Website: apple
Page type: account-selection
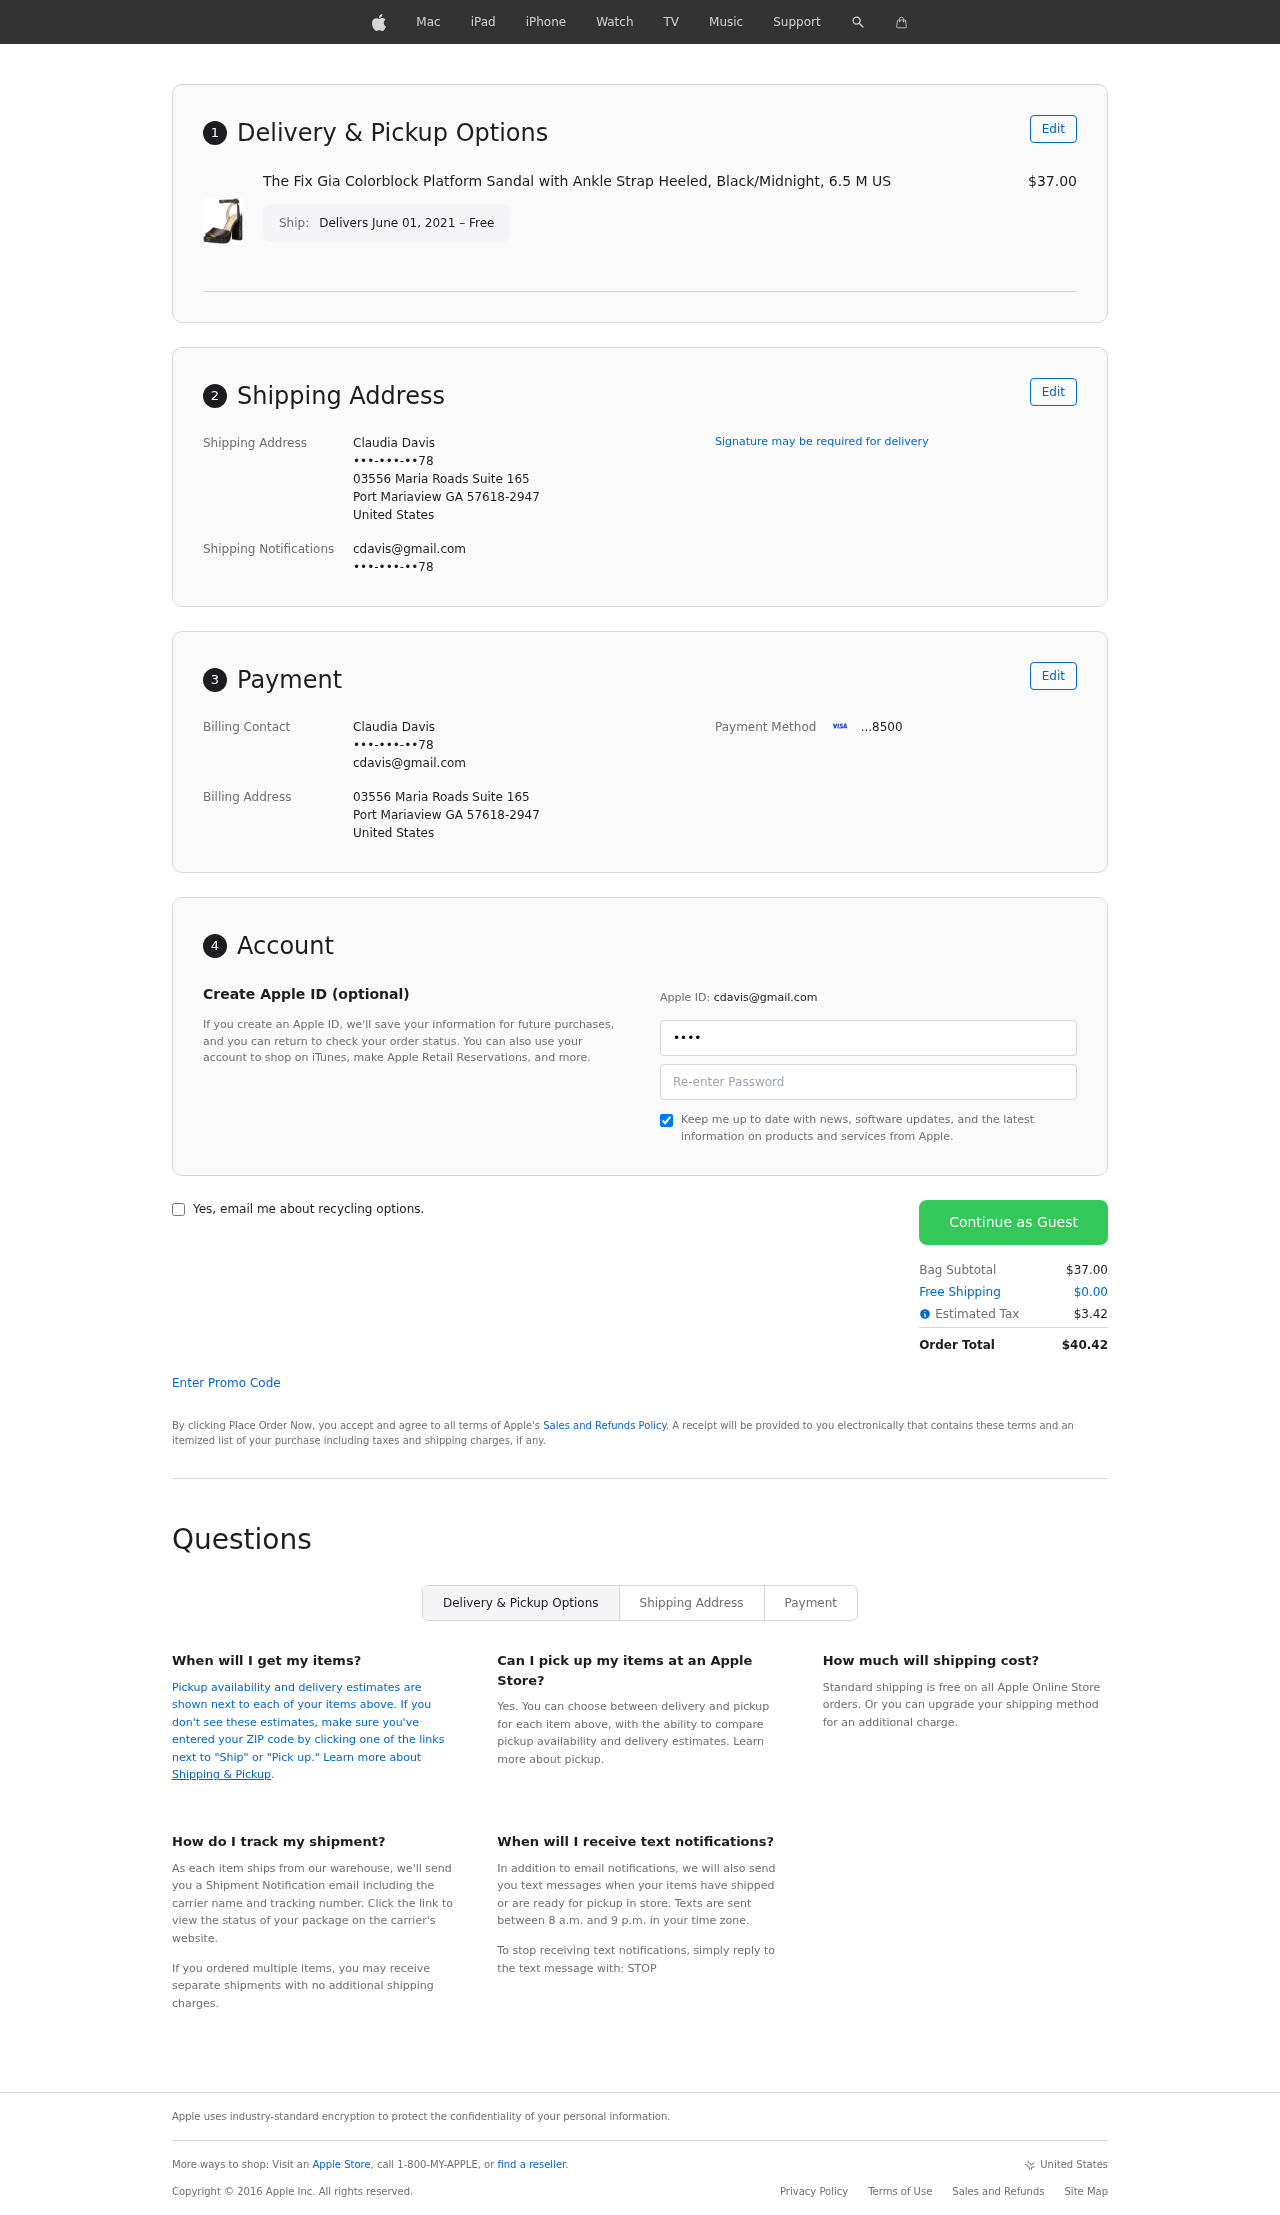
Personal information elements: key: PII_CARD_LAST4
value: ...8500
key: PII_CITY
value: Port Mariaview
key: PII_COUNTRY
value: United States
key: PII_EMAIL
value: cdavis@gmail.com
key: PII_FULLNAME
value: Claudia Davis
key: PII_PHONE
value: •••-•••-••78
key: PII_POSTCODE_FULL
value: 57618-2947
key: PII_POSTCODE_FULL
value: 57618
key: PII_STATE_ABBR
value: GA
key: PII_STREET
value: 03556 Maria Roads Suite 165
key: PII_PHONE2
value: •••-•••-••78
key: PII_FIRSTNAME
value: Claudia
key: PII_LASTNAME
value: Davis
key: PII_FULLNAME2
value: Claudia Davis
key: PII_FULLNAME3
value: Claudia Davis
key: PII_FIRSTNAME2
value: Claudia
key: PII_FIRSTNAME3
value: Claudia
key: PII_LASTNAME2
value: Davis
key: PII_LASTNAME3
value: Davis
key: PII_FIRSTNAME_DERIVED
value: Claudia
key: PII_LASTNAME_DERIVED
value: Davis
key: PII_FULLNAME_DERIVED
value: Claudia Davis
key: PII_NAME_FULL_DERIVED
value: Claudia Davis
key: PII_PHONE3
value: •••-•••-••78
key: PII_EMAIL2
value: cdavis@gmail.com
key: PII_EMAIL3
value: cdavis@gmail.com
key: PII_STREET2
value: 03556 Maria Roads Suite 165
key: PII_POSTCODE
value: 57618
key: PII_POSTCODE_EXT
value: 2947
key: PII_POSTCODE_NUMERIC
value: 57618
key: PII_POSTCODE_EXT_NUMERIC
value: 2947
Product elements: key: PRODUCT1_NAME
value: The Fix Gia Colorblock Platform Sandal with Ankle Strap Heeled, Black/Midnight, 6.5 M US
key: PRODUCT1_PRICE
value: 37
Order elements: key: ORDER_DELIVERY_DATE
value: Delivers June 01, 2021 – Free
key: ORDER_SUBTOTAL
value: $37.00
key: ORDER_SHIPPING_COST
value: $0.00
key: ORDER_TAX
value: $3.42
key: ORDER_TOTAL
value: $40.42